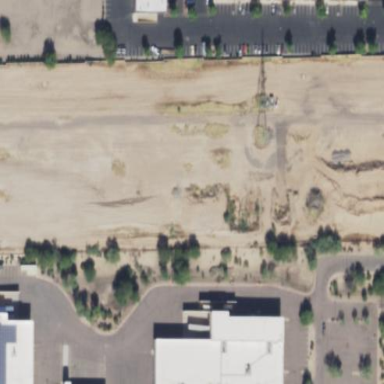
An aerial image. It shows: Brownfield site.